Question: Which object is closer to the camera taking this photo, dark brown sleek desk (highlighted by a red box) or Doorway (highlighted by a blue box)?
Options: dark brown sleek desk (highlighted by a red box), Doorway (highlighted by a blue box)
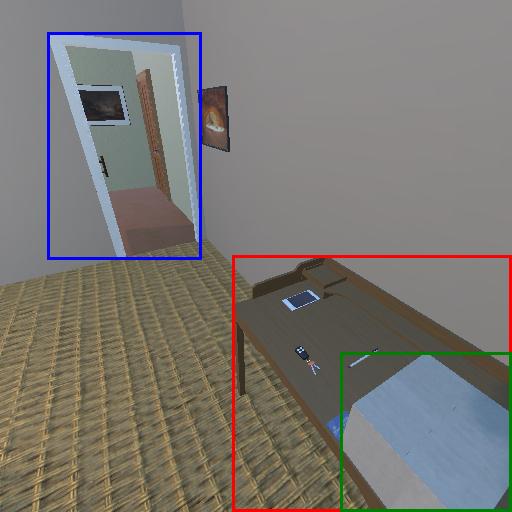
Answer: dark brown sleek desk (highlighted by a red box)